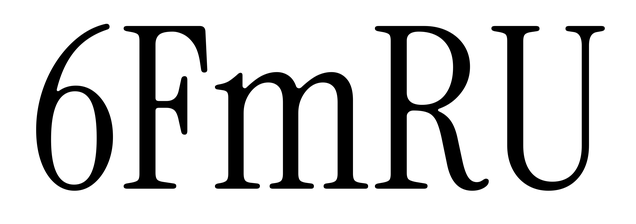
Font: InstrumentSerif-Regular